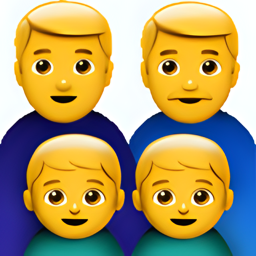
Name: family man man boy boy
Emoji: 👨‍👨‍👦
Group: People & Body
Sub-group: family